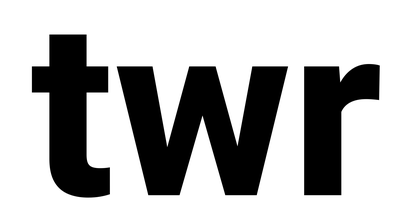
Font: Roboto_ExtraBold